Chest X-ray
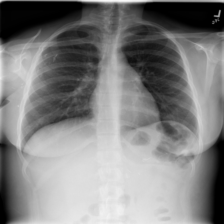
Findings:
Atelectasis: negative
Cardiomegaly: negative
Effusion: negative
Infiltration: negative
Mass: negative
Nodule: negative
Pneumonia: negative
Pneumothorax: negative
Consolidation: negative
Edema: negative
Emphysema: negative
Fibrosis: negative
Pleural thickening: negative
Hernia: negative